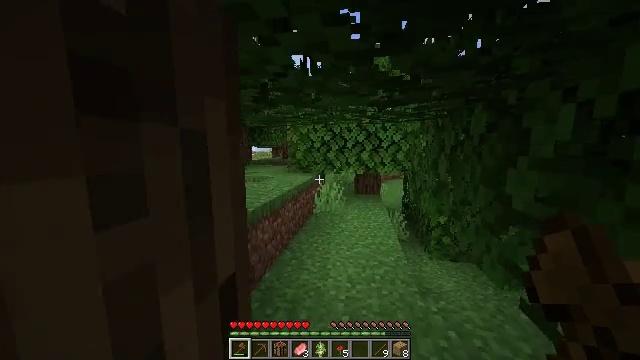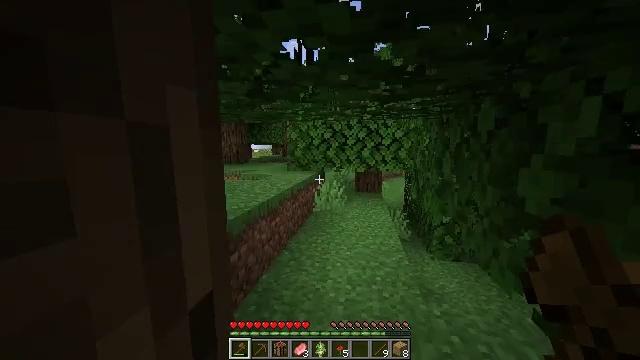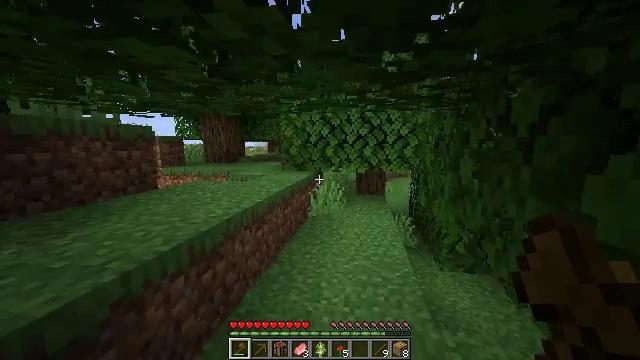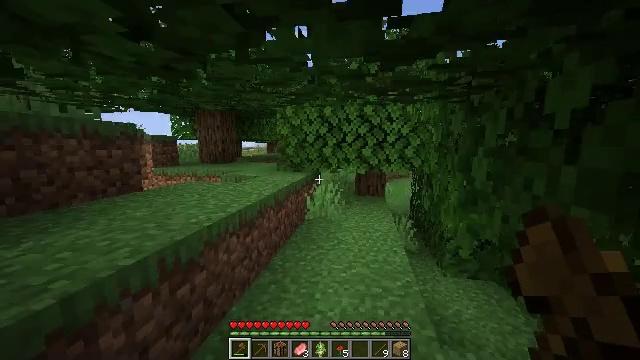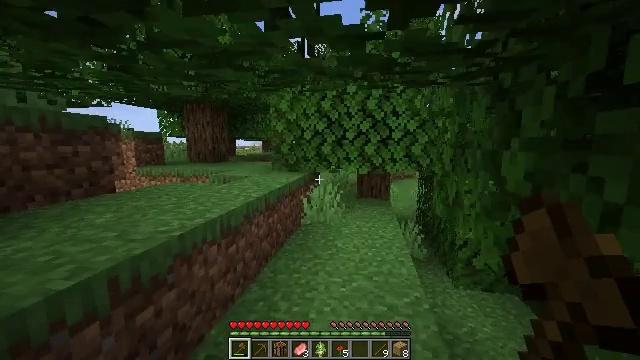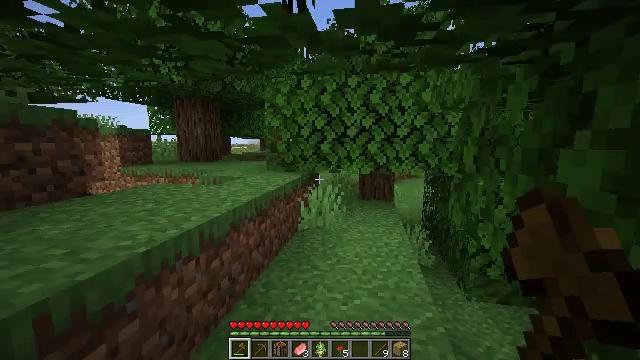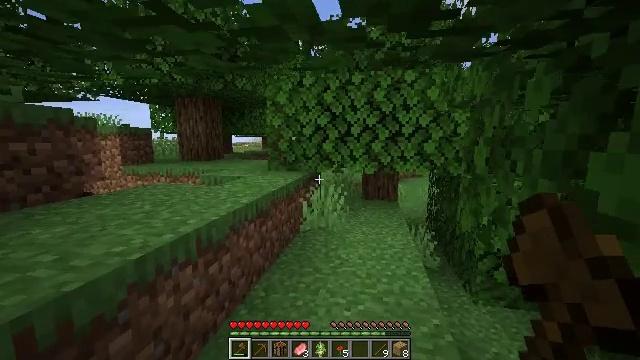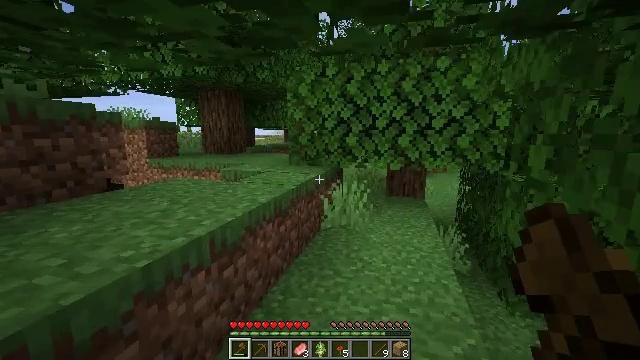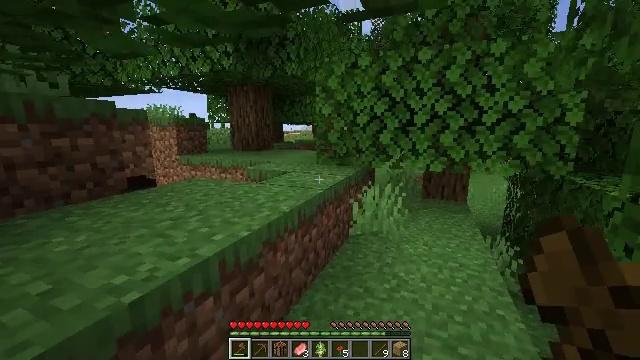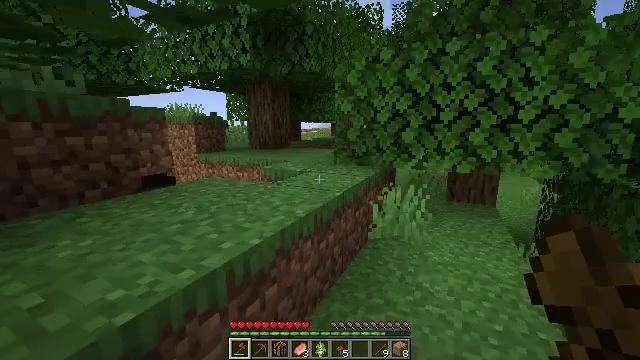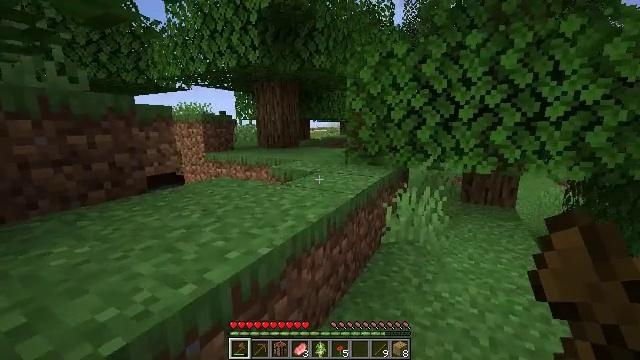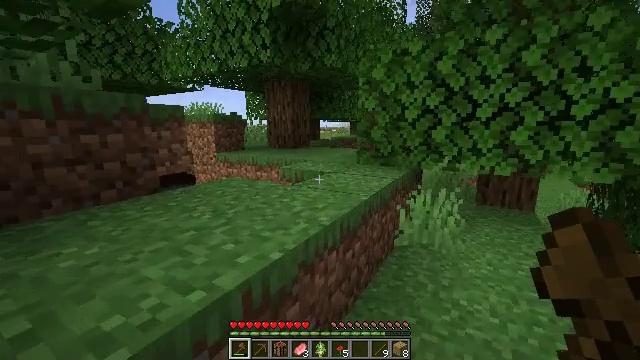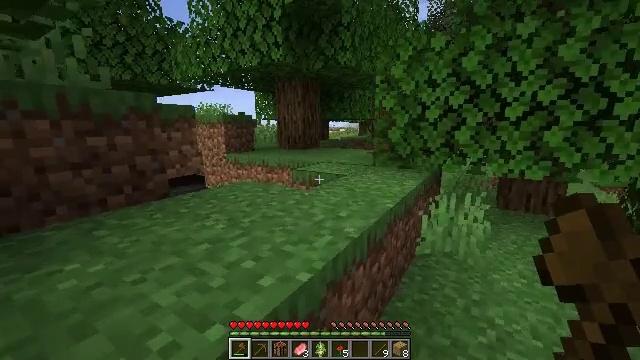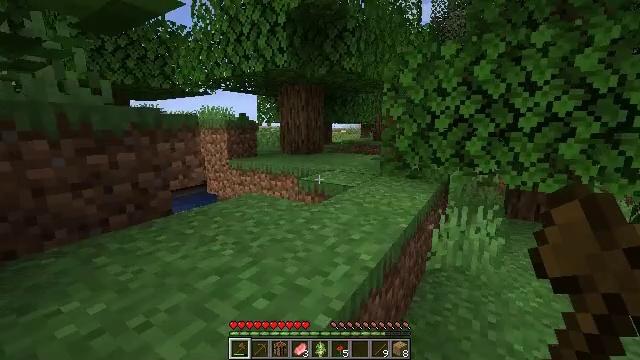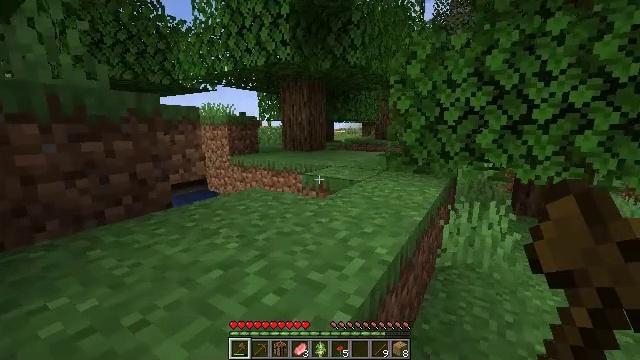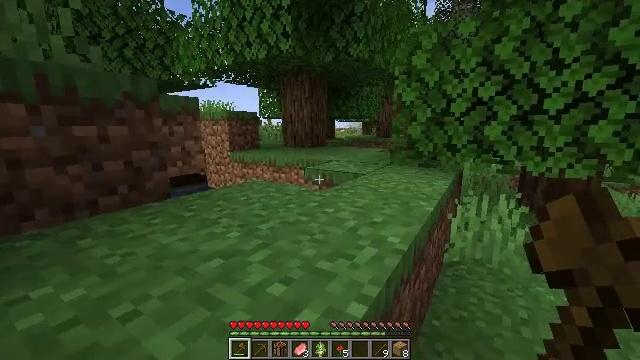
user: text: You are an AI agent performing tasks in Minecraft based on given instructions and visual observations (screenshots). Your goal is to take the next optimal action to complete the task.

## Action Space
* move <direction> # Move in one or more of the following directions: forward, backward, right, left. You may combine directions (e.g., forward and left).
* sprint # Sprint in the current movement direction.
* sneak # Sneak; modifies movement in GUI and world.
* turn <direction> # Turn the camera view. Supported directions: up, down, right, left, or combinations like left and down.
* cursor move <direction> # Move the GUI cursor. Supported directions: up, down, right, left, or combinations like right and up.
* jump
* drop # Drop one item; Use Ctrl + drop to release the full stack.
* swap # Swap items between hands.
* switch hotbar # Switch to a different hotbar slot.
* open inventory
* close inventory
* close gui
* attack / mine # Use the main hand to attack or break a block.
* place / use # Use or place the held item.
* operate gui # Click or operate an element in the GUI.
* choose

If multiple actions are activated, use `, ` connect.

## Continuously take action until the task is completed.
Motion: motion action
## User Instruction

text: Mine the pumpkin from the ground.
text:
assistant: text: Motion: move forward, sprint
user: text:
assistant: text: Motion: move forward
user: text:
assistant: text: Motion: move forward
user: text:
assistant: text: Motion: move forward
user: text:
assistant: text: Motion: move forward
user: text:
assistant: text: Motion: move forward
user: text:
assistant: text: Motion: move forward, turn left and down
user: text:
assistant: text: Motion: move forward, turn left
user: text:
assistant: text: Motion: move forward, turn left
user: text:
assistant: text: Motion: move forward and move left, turn left
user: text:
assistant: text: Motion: move forward and move left, turn left
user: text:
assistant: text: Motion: move forward and move left, turn left, jump
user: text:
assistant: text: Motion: move forward and move left, jump
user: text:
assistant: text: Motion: move forward and move left, jump
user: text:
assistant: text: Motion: move forward and move left, jump
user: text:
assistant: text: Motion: move forward and move left, jump
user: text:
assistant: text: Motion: move forward and move left, turn down
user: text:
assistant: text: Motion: move forward and move left, turn down
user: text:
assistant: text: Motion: move forward, turn down
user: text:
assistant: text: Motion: move forward
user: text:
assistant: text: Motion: move forward
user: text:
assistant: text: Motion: move forward
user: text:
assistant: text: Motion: move forward
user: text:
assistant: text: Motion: move forward
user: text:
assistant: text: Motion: move forward, jump
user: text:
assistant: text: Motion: move forward, jump
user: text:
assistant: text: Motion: move forward, jump
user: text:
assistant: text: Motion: move forward, turn left, jump
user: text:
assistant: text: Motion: move forward and move left, jump
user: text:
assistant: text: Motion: move forward and move left, jump